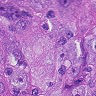
Metastatic tissue present: yes